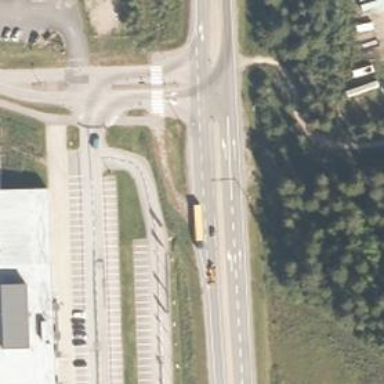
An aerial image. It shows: Secondary road with asphalt surface.